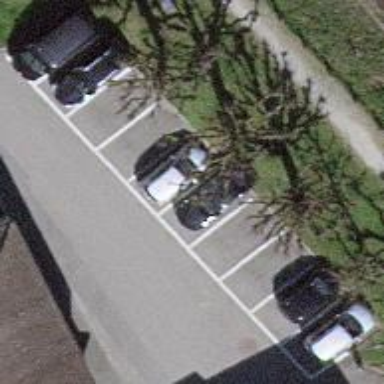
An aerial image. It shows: Street-side parking area.